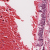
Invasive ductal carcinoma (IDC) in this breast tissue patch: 0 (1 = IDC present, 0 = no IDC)